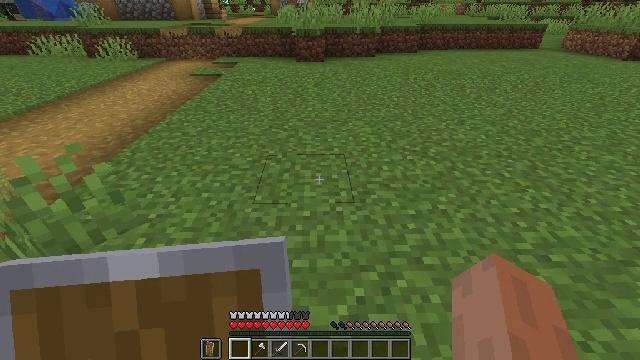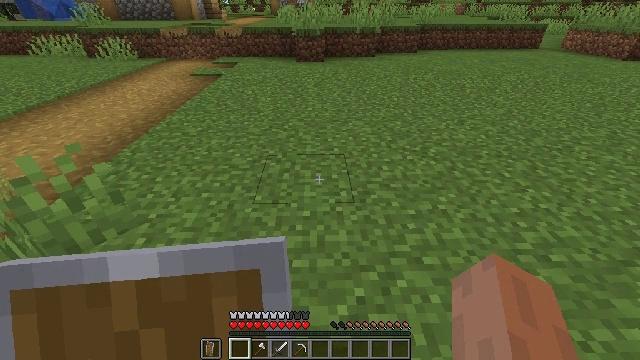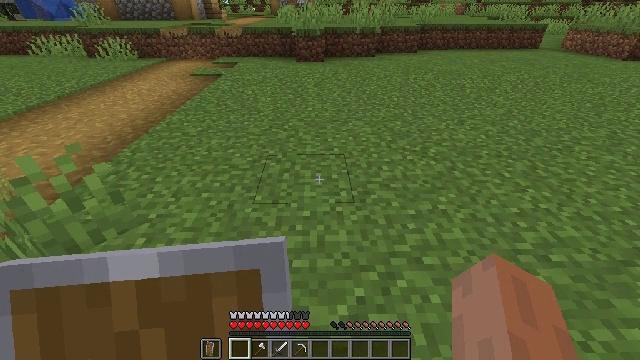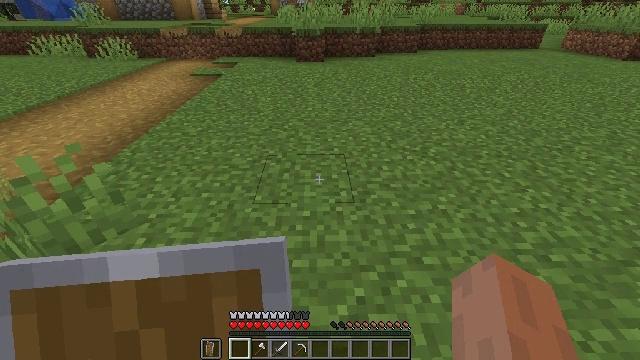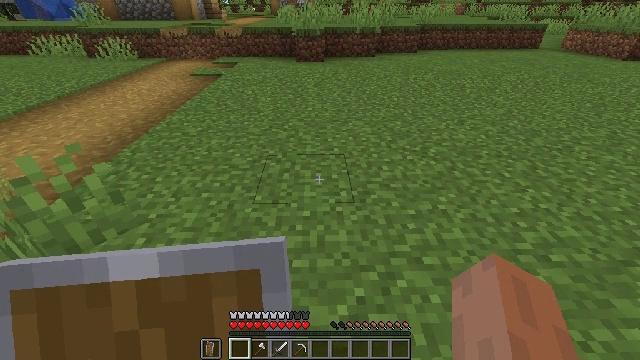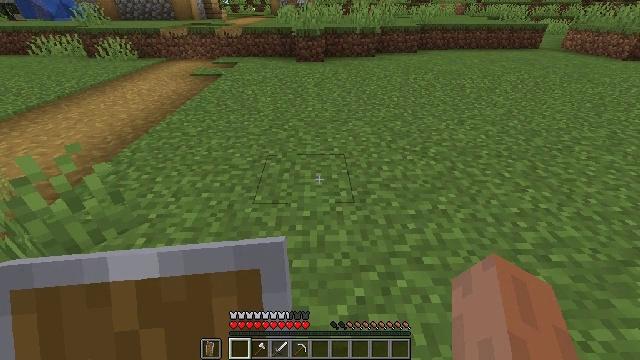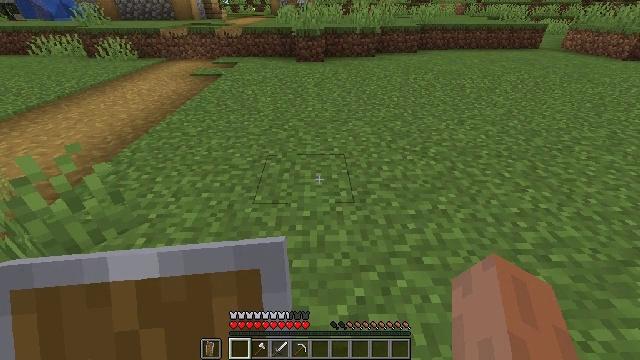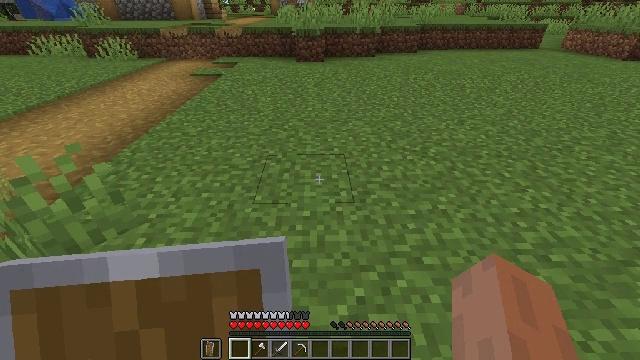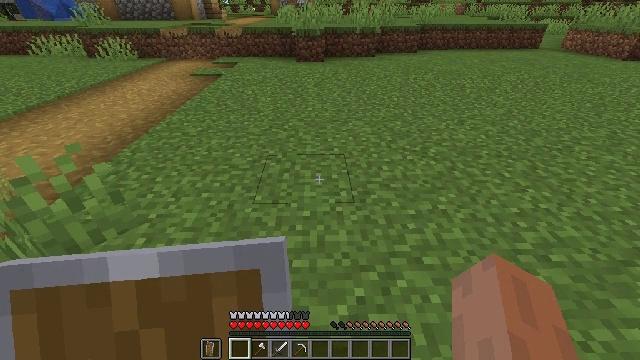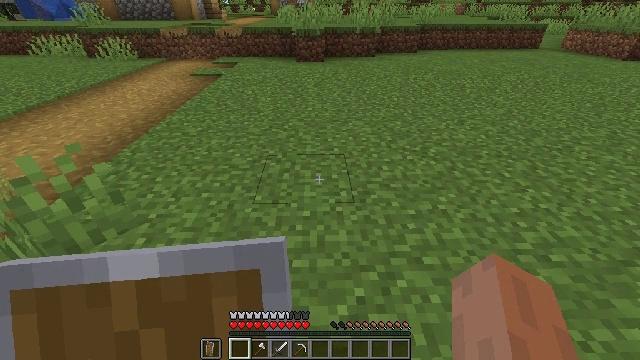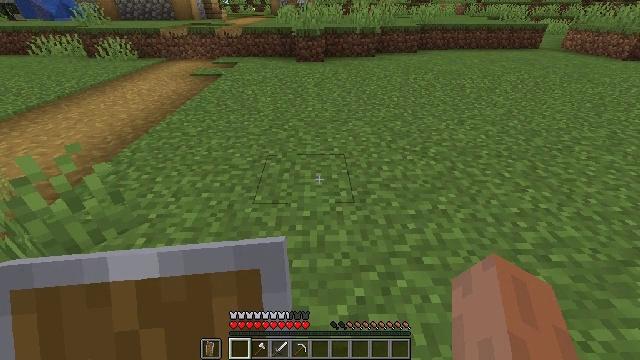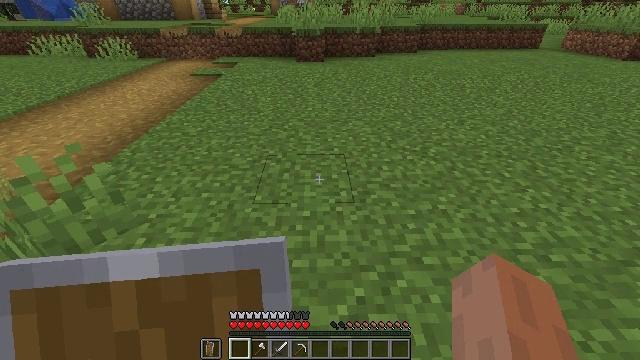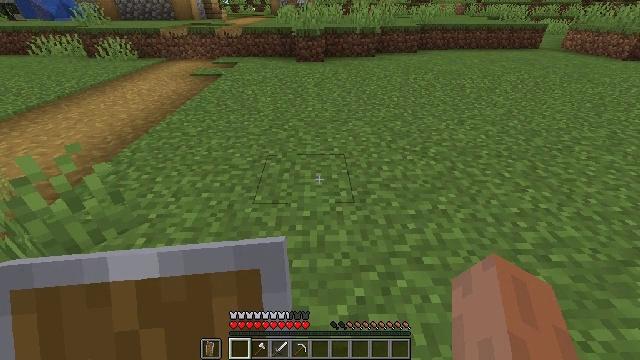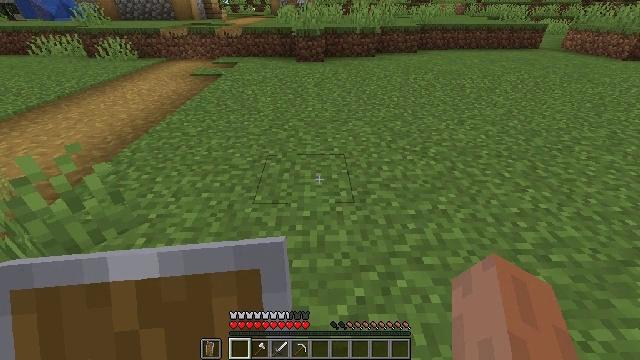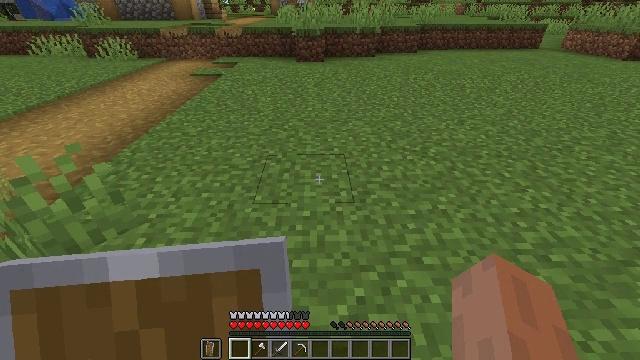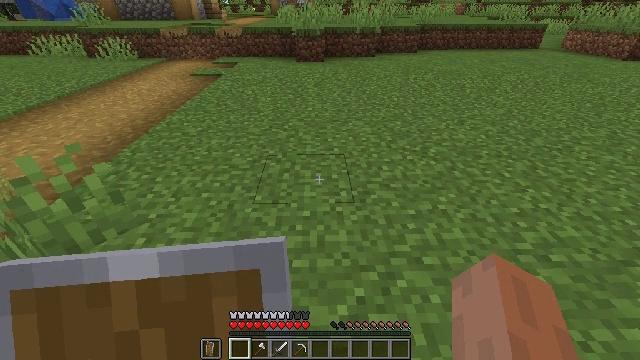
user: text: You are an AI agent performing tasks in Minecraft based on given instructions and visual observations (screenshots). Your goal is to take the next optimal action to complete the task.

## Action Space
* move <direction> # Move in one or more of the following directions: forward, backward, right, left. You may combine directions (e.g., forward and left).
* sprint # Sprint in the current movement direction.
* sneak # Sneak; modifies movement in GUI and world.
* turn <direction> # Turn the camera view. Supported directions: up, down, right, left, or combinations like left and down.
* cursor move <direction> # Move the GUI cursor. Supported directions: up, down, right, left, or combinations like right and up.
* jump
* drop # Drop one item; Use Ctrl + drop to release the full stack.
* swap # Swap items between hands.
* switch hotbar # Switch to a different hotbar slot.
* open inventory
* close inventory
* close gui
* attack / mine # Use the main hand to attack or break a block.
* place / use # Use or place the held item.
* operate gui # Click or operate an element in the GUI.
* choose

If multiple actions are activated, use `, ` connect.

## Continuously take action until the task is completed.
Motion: motion action
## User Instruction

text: craft item air
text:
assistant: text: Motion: no_op
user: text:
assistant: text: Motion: no_op
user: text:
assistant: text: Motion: no_op
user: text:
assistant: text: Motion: no_op
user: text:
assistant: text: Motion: no_op
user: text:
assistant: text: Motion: no_op
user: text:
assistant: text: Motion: no_op
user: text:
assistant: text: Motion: no_op
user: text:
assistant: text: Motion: no_op
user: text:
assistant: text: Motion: no_op
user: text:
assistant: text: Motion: no_op
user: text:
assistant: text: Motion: no_op
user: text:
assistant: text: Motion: no_op
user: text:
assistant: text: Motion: no_op
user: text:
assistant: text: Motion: no_op
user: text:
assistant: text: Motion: no_op
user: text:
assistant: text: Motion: no_op
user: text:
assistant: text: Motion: no_op
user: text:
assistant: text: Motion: no_op
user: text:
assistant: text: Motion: no_op
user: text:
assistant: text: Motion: no_op
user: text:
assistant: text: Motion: no_op
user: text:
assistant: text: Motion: no_op
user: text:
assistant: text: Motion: no_op
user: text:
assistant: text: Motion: no_op
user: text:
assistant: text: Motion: no_op
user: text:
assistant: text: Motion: no_op
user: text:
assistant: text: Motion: no_op
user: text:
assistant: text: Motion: no_op
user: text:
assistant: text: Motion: no_op